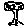
Label: tree